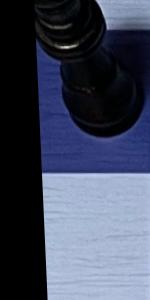
Label: Empty